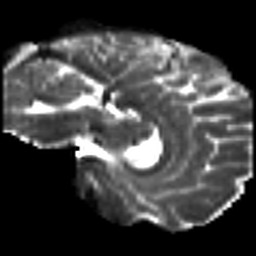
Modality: T2w
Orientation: sagittal
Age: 29
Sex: female
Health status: ill
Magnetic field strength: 3 T
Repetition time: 8.4 s
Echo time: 0.0926 s